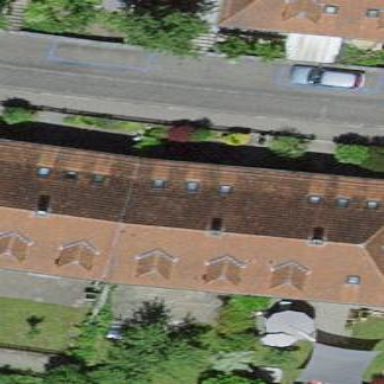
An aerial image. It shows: Residential building with gabled roof covered in maroon roof tiles. The roof orientation is across the building.